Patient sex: M
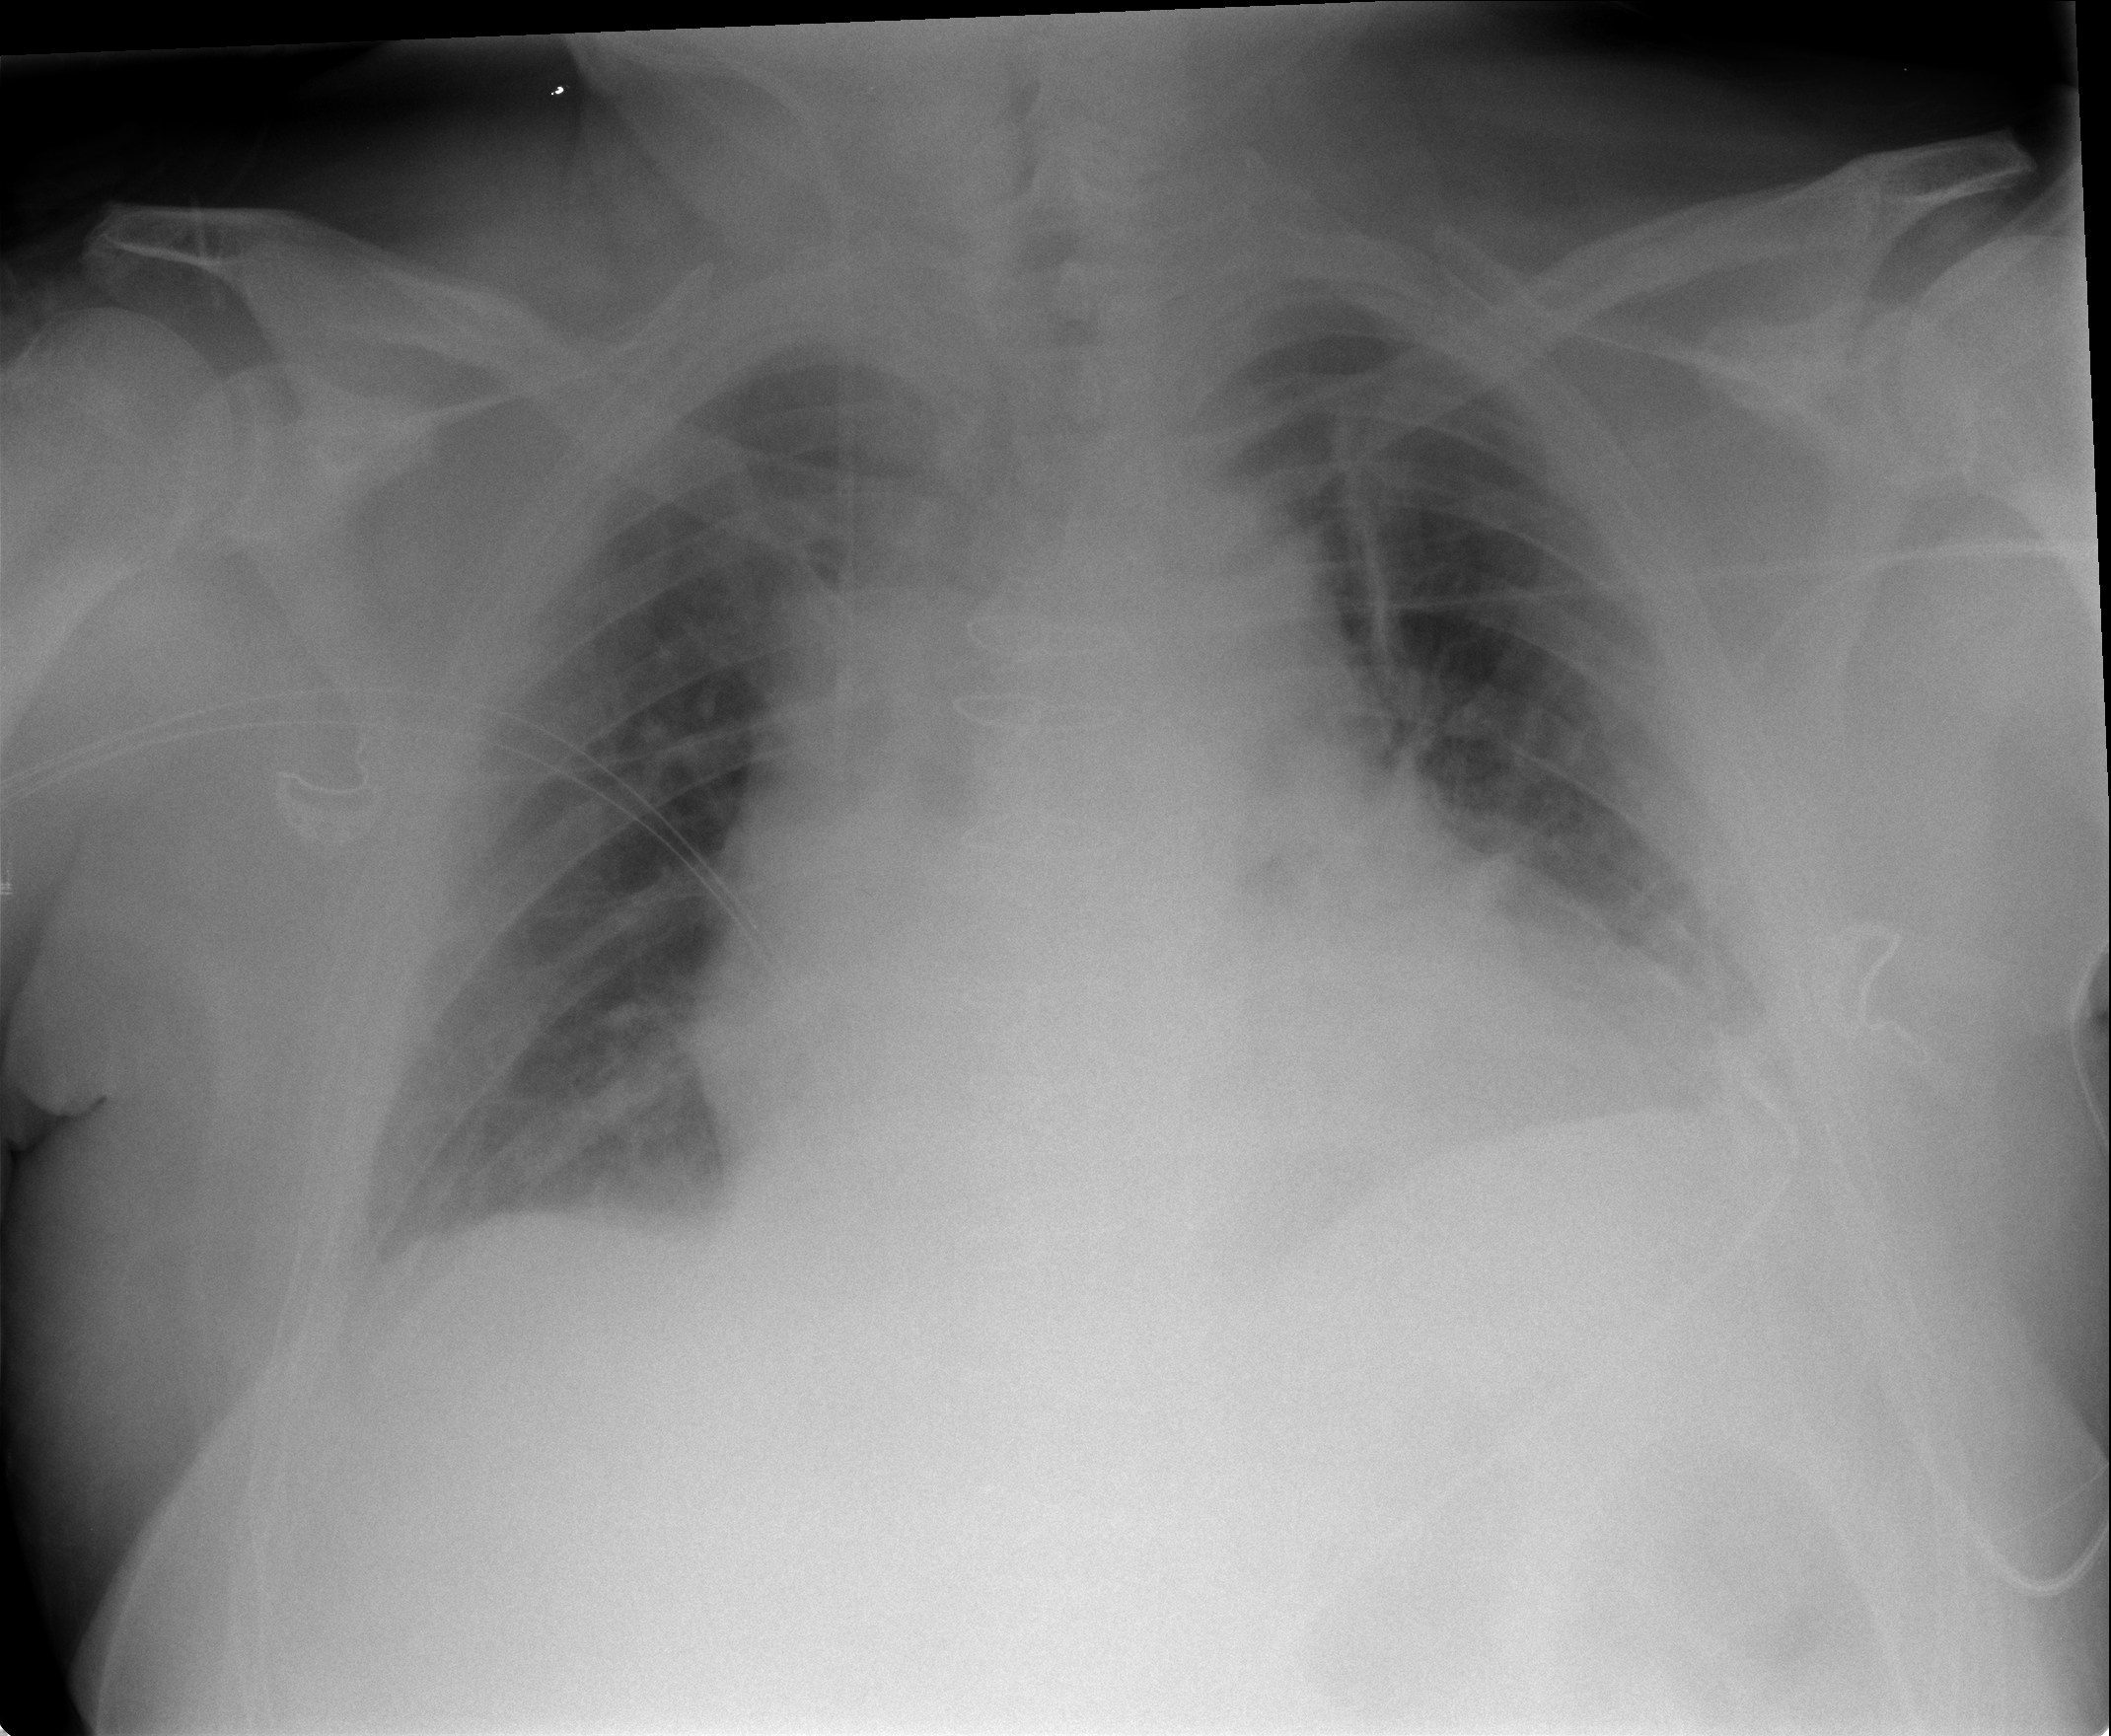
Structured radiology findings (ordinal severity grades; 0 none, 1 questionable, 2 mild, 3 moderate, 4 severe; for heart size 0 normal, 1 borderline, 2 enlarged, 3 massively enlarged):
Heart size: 2
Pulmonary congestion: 2
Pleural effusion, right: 0
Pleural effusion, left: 2
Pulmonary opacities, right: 0
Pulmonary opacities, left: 0
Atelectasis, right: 0
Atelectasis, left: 2